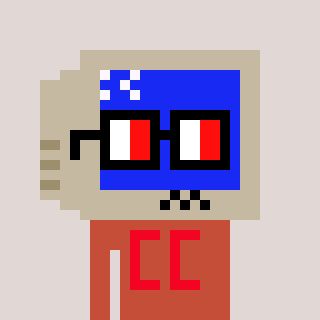
a pixel art character with square glasses with black frames and red eyes, a old monitor-shaped head and a rust-colored body on a warm background